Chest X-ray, PA view. Patient: 60 years old, sex M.
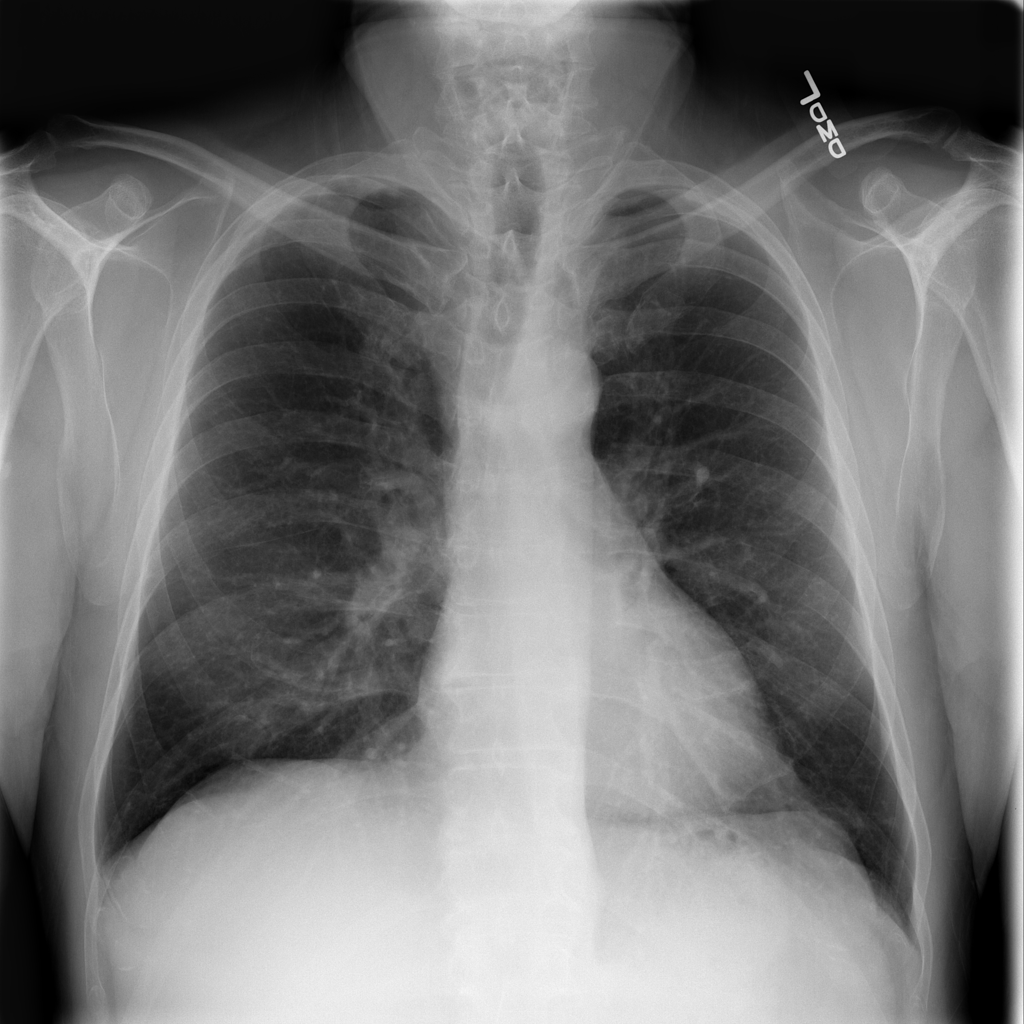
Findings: No Finding